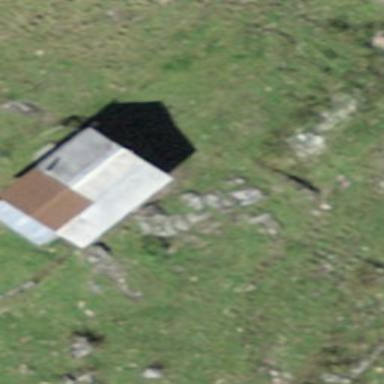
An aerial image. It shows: Cabin is depicted in the image.